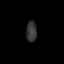
Tissue: prostate
Cell type: Myeloid cells
Senescence score: 0.6866
Nuclear area (px): 215
Mean DAPI intensity: 52.73